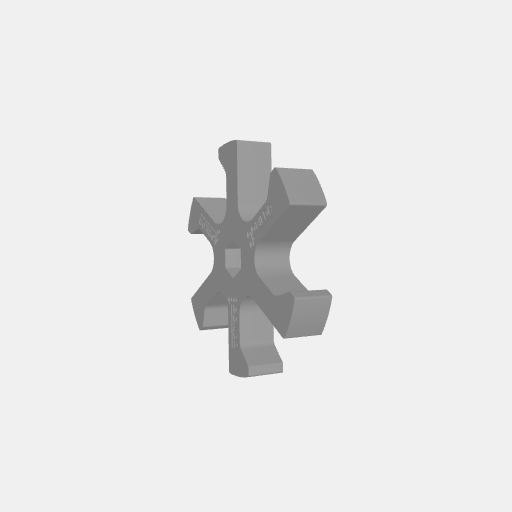
Part: BootWheel48OD